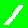
Digit: 1